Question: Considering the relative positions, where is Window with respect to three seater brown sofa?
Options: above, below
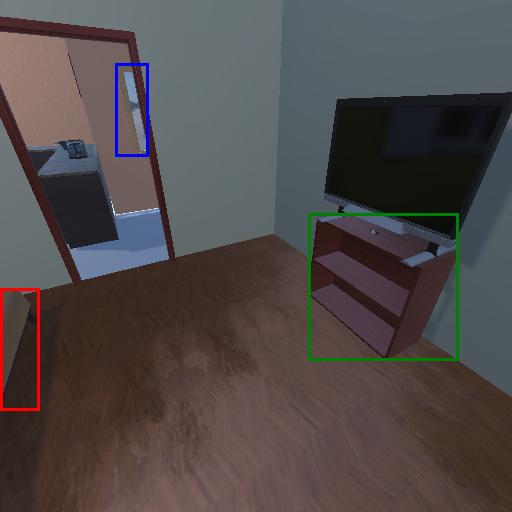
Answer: above